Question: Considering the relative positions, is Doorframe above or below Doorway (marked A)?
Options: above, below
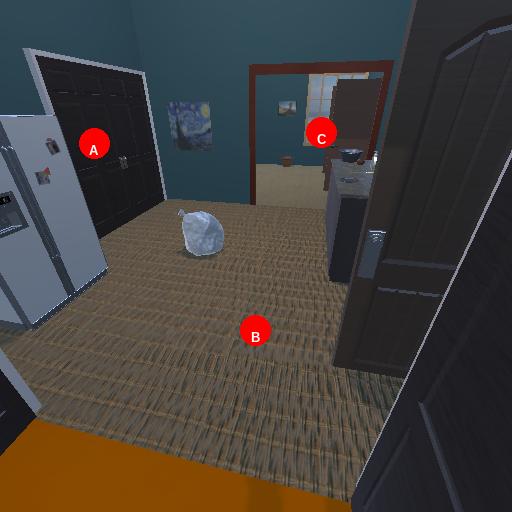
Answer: above